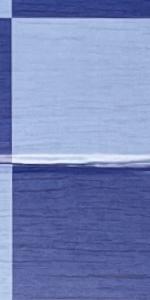
Label: Empty